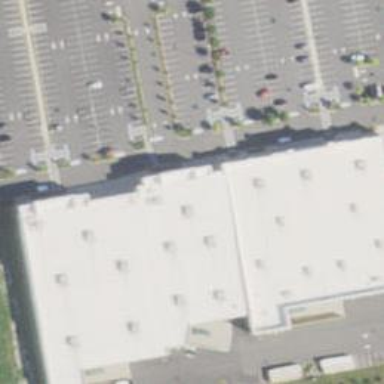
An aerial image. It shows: Retail building.